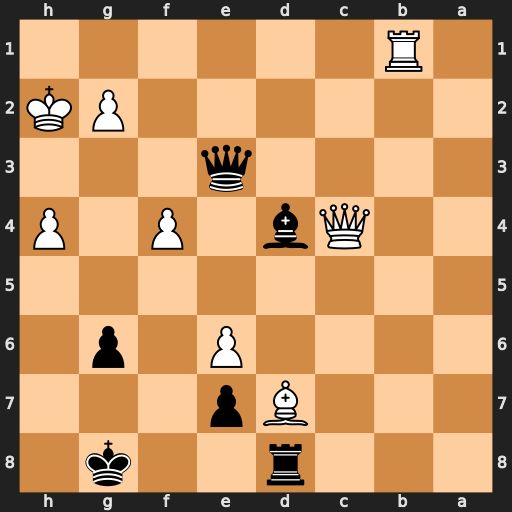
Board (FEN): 3r2k1/3Bp3/4P1p1/8/2Qb1P1P/4q3/6PK/1R6
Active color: b
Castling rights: -
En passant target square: -
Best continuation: Qxf4+ g3 Bg1+ Rxg1 Qxc4